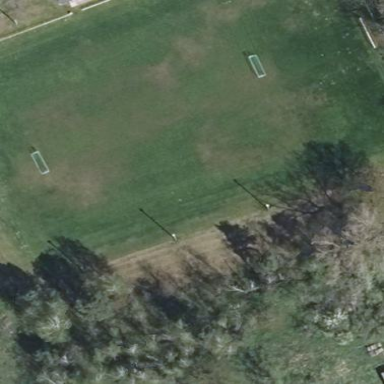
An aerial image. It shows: Soccer pitch with grass surface for leisure and sports.